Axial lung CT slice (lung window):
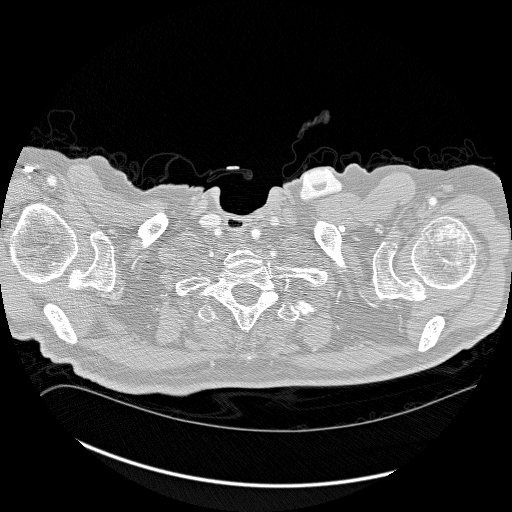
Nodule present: no